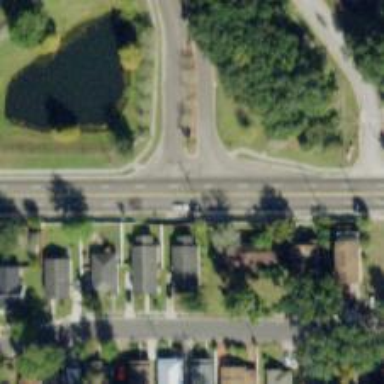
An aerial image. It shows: Secondary road.